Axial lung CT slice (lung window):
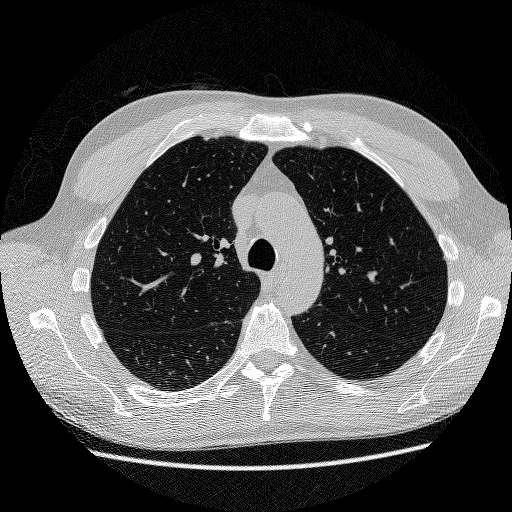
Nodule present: no